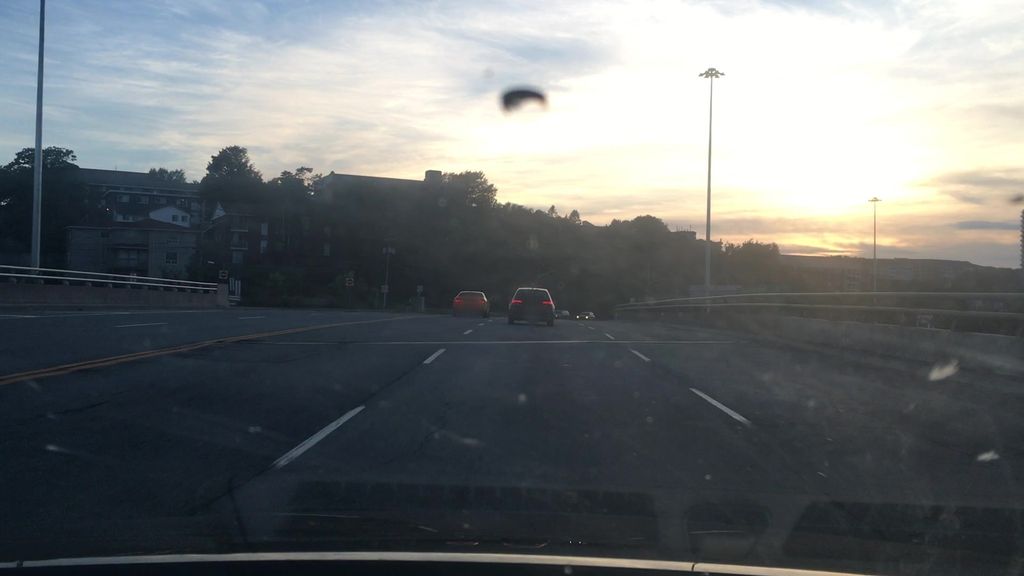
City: halifax